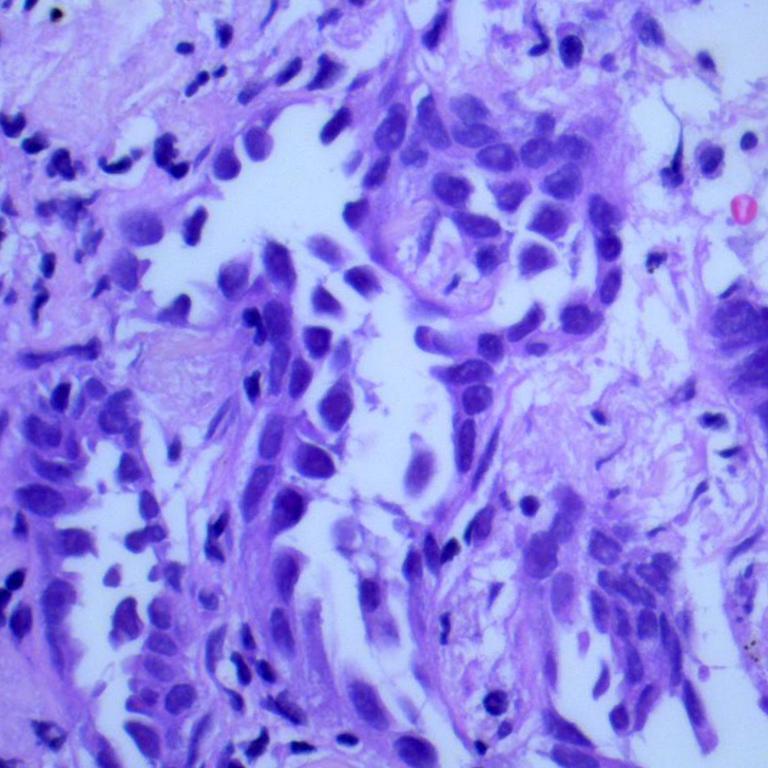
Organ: lung
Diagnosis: adenocarcinomas